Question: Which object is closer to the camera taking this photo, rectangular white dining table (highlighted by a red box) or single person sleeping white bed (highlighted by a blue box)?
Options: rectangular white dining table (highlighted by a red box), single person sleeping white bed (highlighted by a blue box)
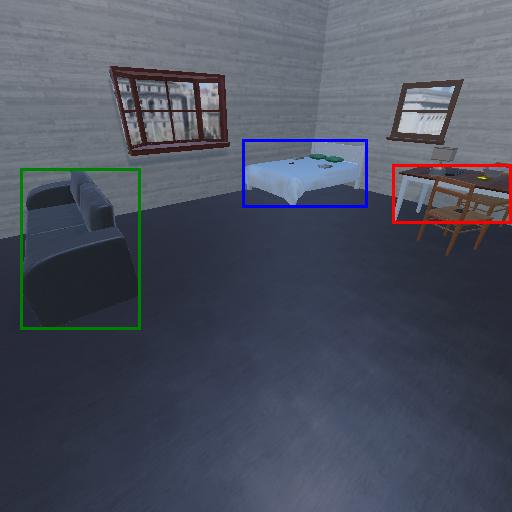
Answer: rectangular white dining table (highlighted by a red box)